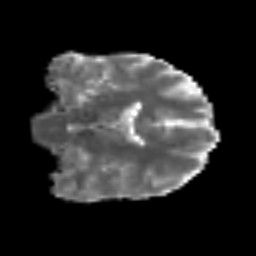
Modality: MD
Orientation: coronal
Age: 49
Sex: male
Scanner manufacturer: siemens
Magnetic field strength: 3 T
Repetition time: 6.1 s
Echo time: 0.101 s